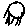
Label: sun